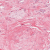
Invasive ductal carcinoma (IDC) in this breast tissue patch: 0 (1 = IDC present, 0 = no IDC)